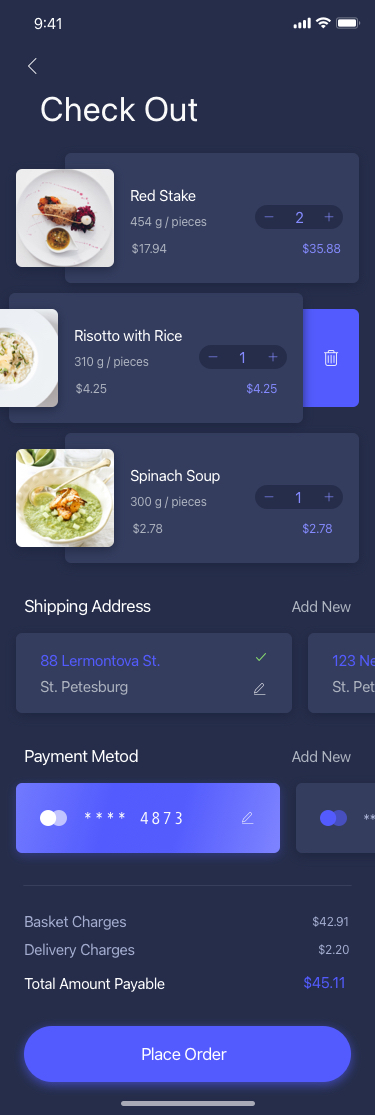
Text in this UI design:
**** 4873
**** 9999
Add New
Payment Metod
123 Nevsky Pr.
St. Petesburg
88 Lermontova St.
St. Petesburg
Add New
Shipping Address
$2.78
300 g / pieces
$2.78
Spinach Soup
$4.25
310 g / pieces
$4.25
Risotto with Rice
$17.94
454 g / pieces
$35.88
Red Stake
Check Out
Place Order
Total Amount Payable
Delivery Charges
Basket Charges
$42.91
$2.20
$45.11